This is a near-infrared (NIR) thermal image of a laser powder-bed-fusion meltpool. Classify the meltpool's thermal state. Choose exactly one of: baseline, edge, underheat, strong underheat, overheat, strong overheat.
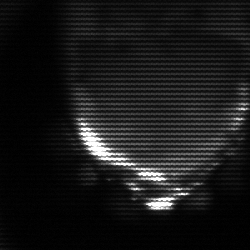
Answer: edge